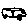
Label: car